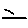
Label: line